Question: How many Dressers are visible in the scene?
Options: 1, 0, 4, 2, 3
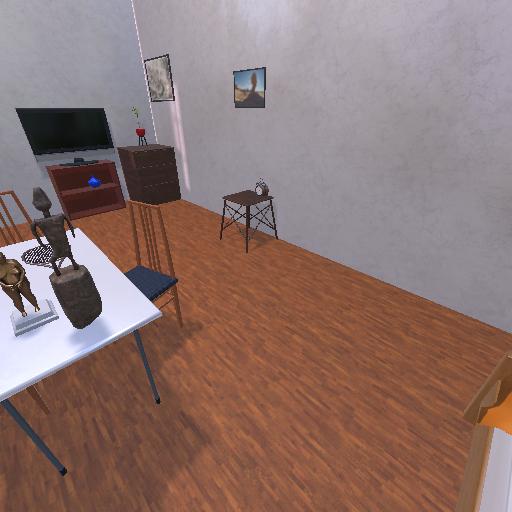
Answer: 1